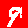
Digit: 9